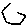
Label: hexagon